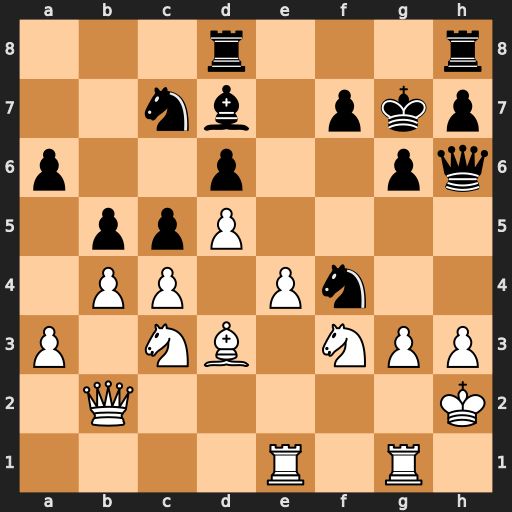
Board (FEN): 3r3r/2nb1pkp/p2p2pq/1ppP4/1PP1Pn2/P1NB1NPP/1Q5K/4R1R1
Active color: w
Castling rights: -
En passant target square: -
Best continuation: Ne2+ f6 Nxf4